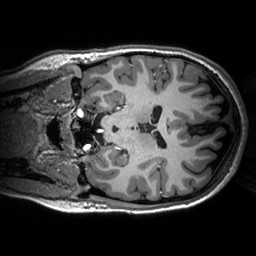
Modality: T1w
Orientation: coronal
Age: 20
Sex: female
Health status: healthy
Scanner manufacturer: siemens
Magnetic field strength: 3 T
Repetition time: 2.53 s
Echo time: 0.00288 s